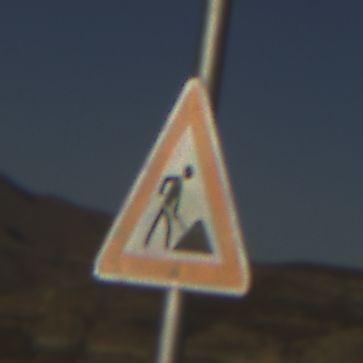
Verkehrszeichen: Arbeitsstelle
Umgebung: Outdoor, Nature
Tageszeit: SunriseSunset
Wetter: Clear
Licht: Natural
Jahreszeit: NotSpecified
Kontrast: HighContrast